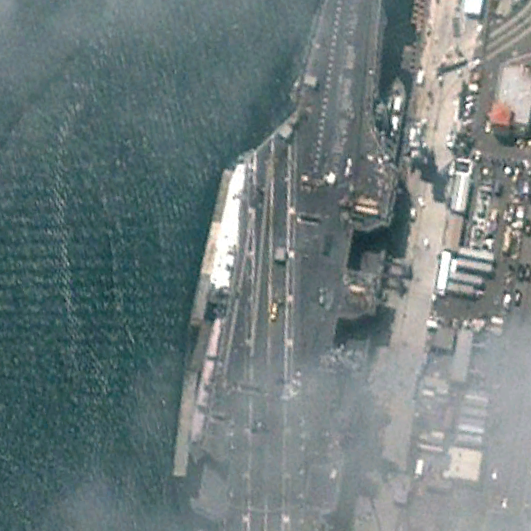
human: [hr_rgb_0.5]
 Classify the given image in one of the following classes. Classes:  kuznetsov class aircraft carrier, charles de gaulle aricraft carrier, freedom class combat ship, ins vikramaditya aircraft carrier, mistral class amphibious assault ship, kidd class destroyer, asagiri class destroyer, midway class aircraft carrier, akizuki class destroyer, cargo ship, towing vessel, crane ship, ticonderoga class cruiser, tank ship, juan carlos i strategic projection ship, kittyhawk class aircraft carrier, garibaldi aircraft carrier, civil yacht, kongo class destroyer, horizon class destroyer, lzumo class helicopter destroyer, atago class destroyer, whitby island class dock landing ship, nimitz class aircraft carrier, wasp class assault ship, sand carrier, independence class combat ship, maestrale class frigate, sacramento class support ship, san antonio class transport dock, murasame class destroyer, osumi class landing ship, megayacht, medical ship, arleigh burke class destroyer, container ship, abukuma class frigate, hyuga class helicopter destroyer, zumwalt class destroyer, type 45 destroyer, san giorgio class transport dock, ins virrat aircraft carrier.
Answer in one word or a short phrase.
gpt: Nimitz class aircraft carrier